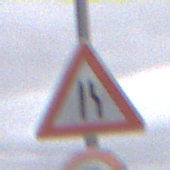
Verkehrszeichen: EinseitigVerengteFahrbahnRechts
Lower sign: Geschwindigkeit5
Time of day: Midday
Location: Outdoor (Nature)
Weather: Overcast
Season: NotSpecified
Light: Natural